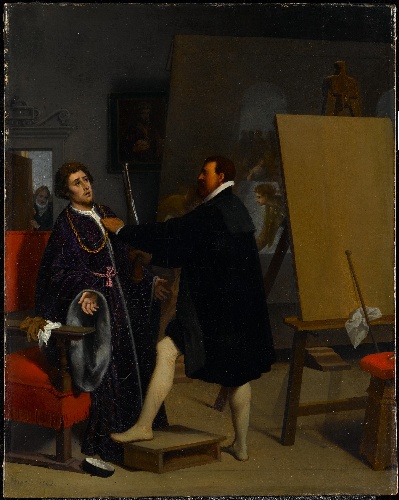
Title: Aretino in the Studio of Tintoretto
Artist: Jean Auguste Dominique Ingres
Artist bio: French, Montauban 1780–1867 Paris
Date: 1848
Object type: Painting
Classification: Paintings
Medium: Oil on canvas
Dimensions: 17 3/8 x 14 1/8 in
Department: Robert Lehman Collection
Credit line: Robert Lehman Collection, 1975
Accession year: 1975
Repository: Metropolitan Museum of Art, New York, NY
Tags: Men|Painting|Interiors|Artists